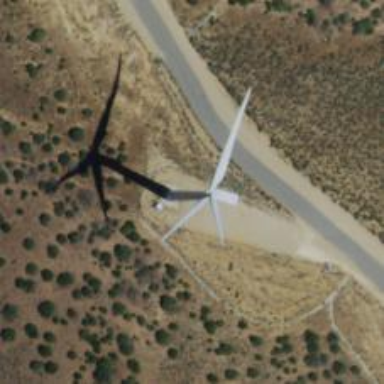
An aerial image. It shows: Wind generator using wind turbines of horizontal axis.